Interaction volume radius: 10 \u00c5
Interaction volume height: 10 \u00c5
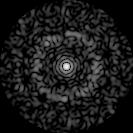
Disorder parameter: 0.8544